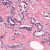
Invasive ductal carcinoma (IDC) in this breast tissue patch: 1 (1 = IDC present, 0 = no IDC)